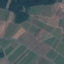
Label: PermanentCrop